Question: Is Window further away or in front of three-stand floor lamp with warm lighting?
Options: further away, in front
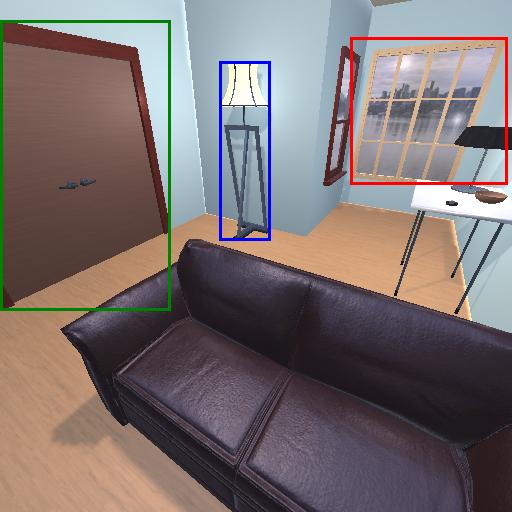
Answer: further away